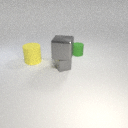
small gray metal cube to the right of large yellow rubber cylinder